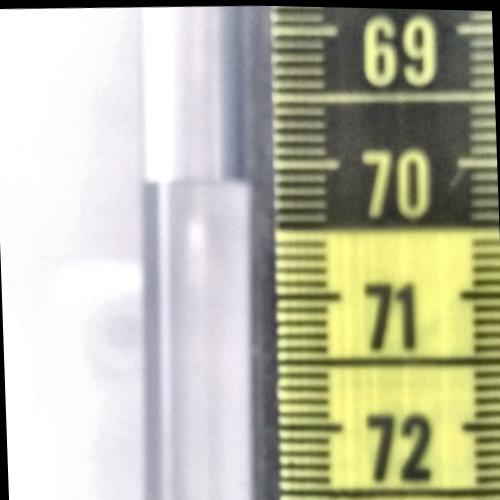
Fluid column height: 70.1 cm